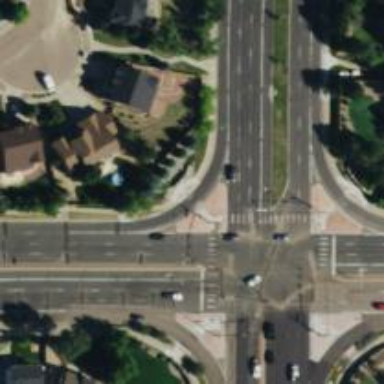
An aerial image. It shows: Controlled crossing on the road.